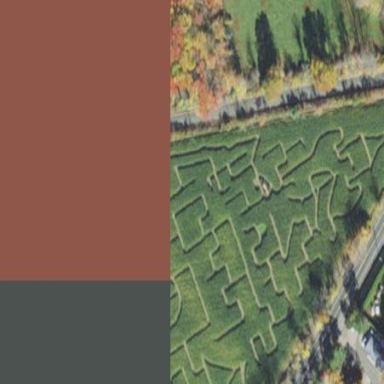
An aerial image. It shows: Corn maze located in farmland. The maze is leisure attraction.